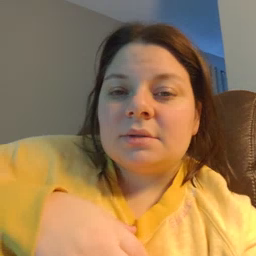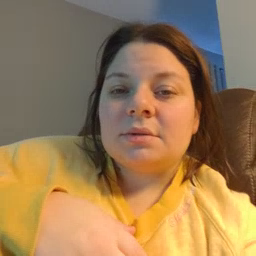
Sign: talk